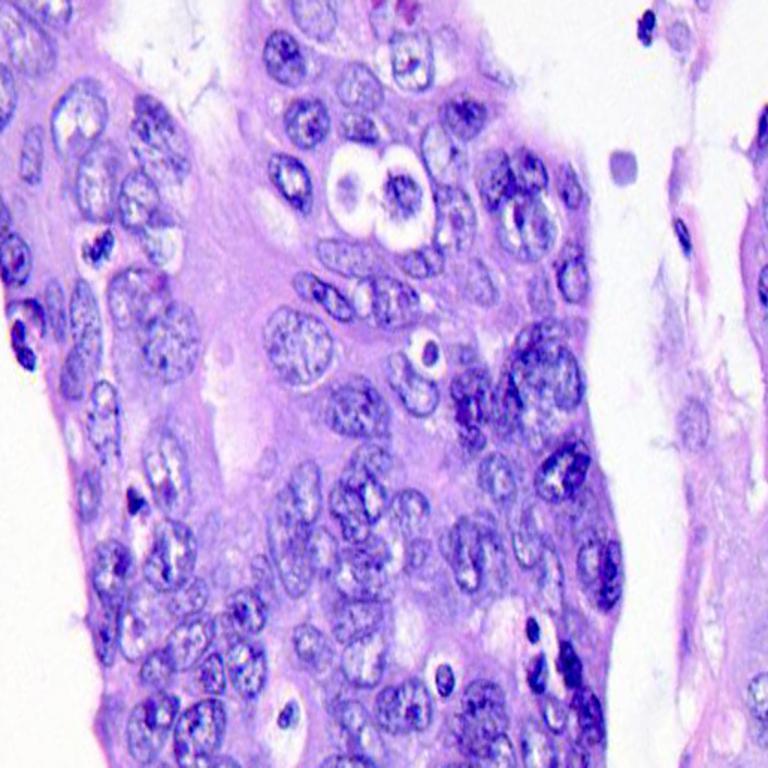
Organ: colon
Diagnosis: adenocarcinomas